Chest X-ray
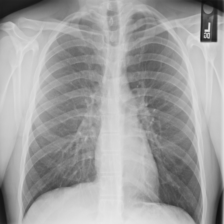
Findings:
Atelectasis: negative
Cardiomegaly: negative
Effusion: negative
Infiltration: negative
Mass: negative
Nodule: negative
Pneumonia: negative
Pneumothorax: negative
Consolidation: negative
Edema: negative
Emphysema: negative
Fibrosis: negative
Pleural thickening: negative
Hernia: negative